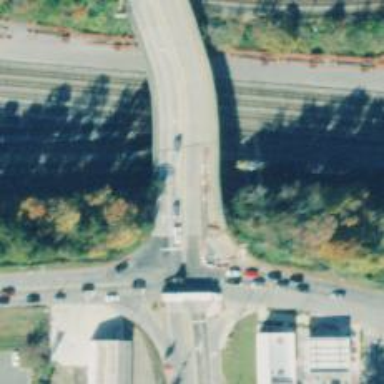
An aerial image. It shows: Tertiary link road with bridge.